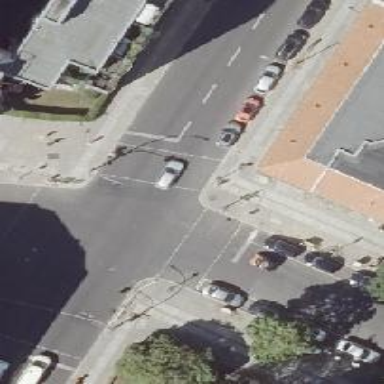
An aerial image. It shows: Crossing with traffic signals.